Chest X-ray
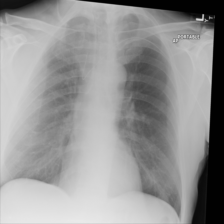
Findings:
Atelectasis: negative
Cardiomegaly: negative
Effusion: negative
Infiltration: negative
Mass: negative
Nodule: negative
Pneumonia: negative
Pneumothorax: negative
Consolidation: negative
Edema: negative
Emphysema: negative
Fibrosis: negative
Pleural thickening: negative
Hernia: negative